Question: While unistalling the application normally if more than one user is logged in the system, it would show a message box

if the user hits continue, the uinstallation happens but might be with errors. I've a project installer, in which I want to end the installation process if more than one users are logged in. So I wrote this condition in the Before_UnInstall event:
'''
if(Process.GetProcessesByName("explorer").Count()==1)
{
//do uinstall
}
else
{
//do not do unistall
}
'''
My question was how do I stop the uninstall event from being fired, in the else part?
based on Alexey's answer I thought I would check the distinct owners of the process. I found how to find the owner of a process using WMI from <URL>
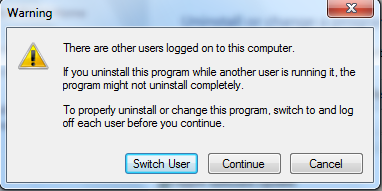
Answer: You should not do it yourself: Windows Installer will take care of the files locked by other processes. Additionally, it is legitimate for a user to have , so your code will refuse to uninstall in such case, yet only one user is logged on. And I doubt you can detect processes from other users, unless you run this code elevated.
What you really want to check is whether the application you uninstall is running under any user account. If other users of the computer do not have your application running, it is usually safe to proceed.